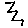
Label: zigzag